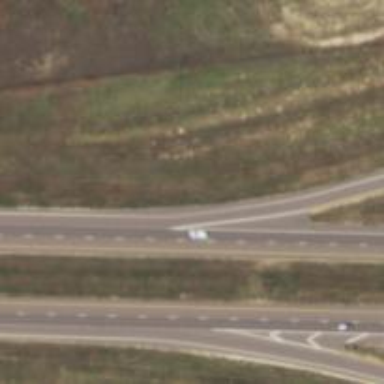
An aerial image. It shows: Solid road edge marking.